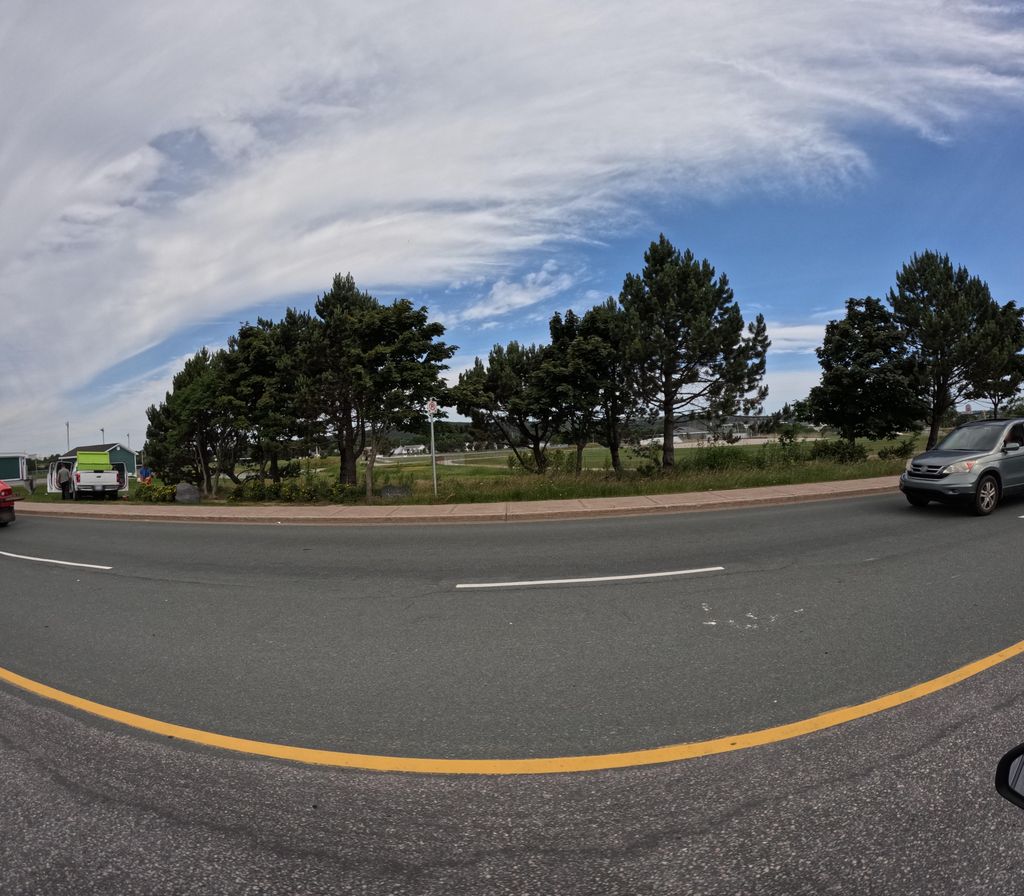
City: st_johns